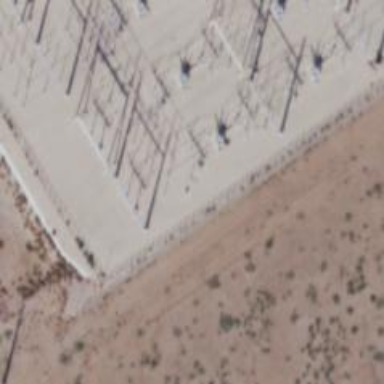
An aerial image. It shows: Switch for power supply.